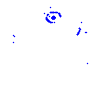
Particle: pion